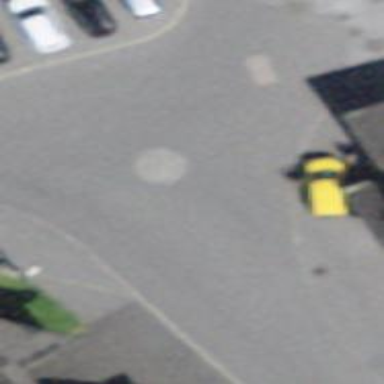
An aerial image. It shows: Mini roundabout on the road.